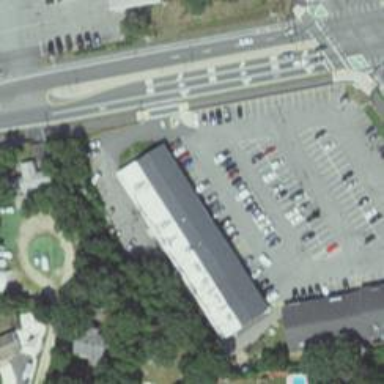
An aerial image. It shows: Parking space.